Question: I am a .net beginner.
I am trying to update my <URL> using linq.
I got stuck at the very first point of it i.e i cant grab the value from xml file using linq.
These are the controls I am using in my code:
'''
cbBrandName -- combobox
cbProduct -- combobox
txtQuantity -- TextBox
'''
I am trying the below code:
'''
XElement doc = XElement.Load(@"..\..\stock.xml");
string quantity = doc.Descendants("quantity")
.Select(y => y.Element("quantity").Value.Equals(txtQuantity.Text))
/*red scribbles to 'Element' in 'where'*/
.Where(x => x.Element("productname").Value.Equals(cbProduct.Text) &&
x.Element("brandname").Value.Equals(cbBrandName.Text)).ToString();
MessageBox.Show(quantity.ToString());
'''
here I am trying to store the "quantity" value in 'quantity' string so that i can manipulate it later and then again update to my xml file.
when I make '.select' as comment it isn't showing any errors but when i run it, instead of text it is showing some 'system.linq.Enumerable + .....' in the MessageBox.
EDIT:

when i give '.toString()' at the end it. It is showing error -- "Object reference not set to an instance of an object." when i run it.
Please help
Thanks in Advance.
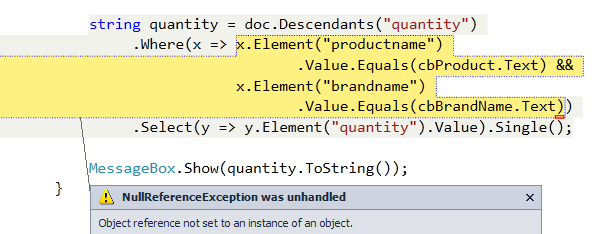
Answer: '''
XElement doc = XElement.Load(AppDomain.CurrentDomain.BaseDirectory + "/App_Data/XMLFile.xml");
string quantity = doc.Descendants("items")
.Select(y => y.Element("quantity").Value)
.Where(x => x.Element("productname").Value.Equals(cbProduct.text) && x.Element("brandname").Value.Equals(cbBrandName.text))
.Single().Element("quantity").Value;
'''
'''
doc.Descendants("items")
.Where(x => x.Element("productname").Value.Equals(cbProduct.Text) && x.Element("brandname").Value.Equals(cbBrandName.Text))
.Single().Element("quantity").SetValue(quantity);
doc.Save(AppDomain.CurrentDomain.BaseDirectory + "/App_Data/XMLFile.xml");
'''